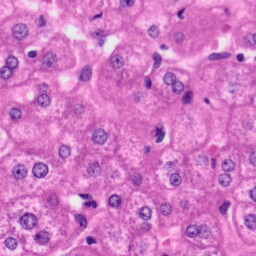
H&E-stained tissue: Liver